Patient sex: M
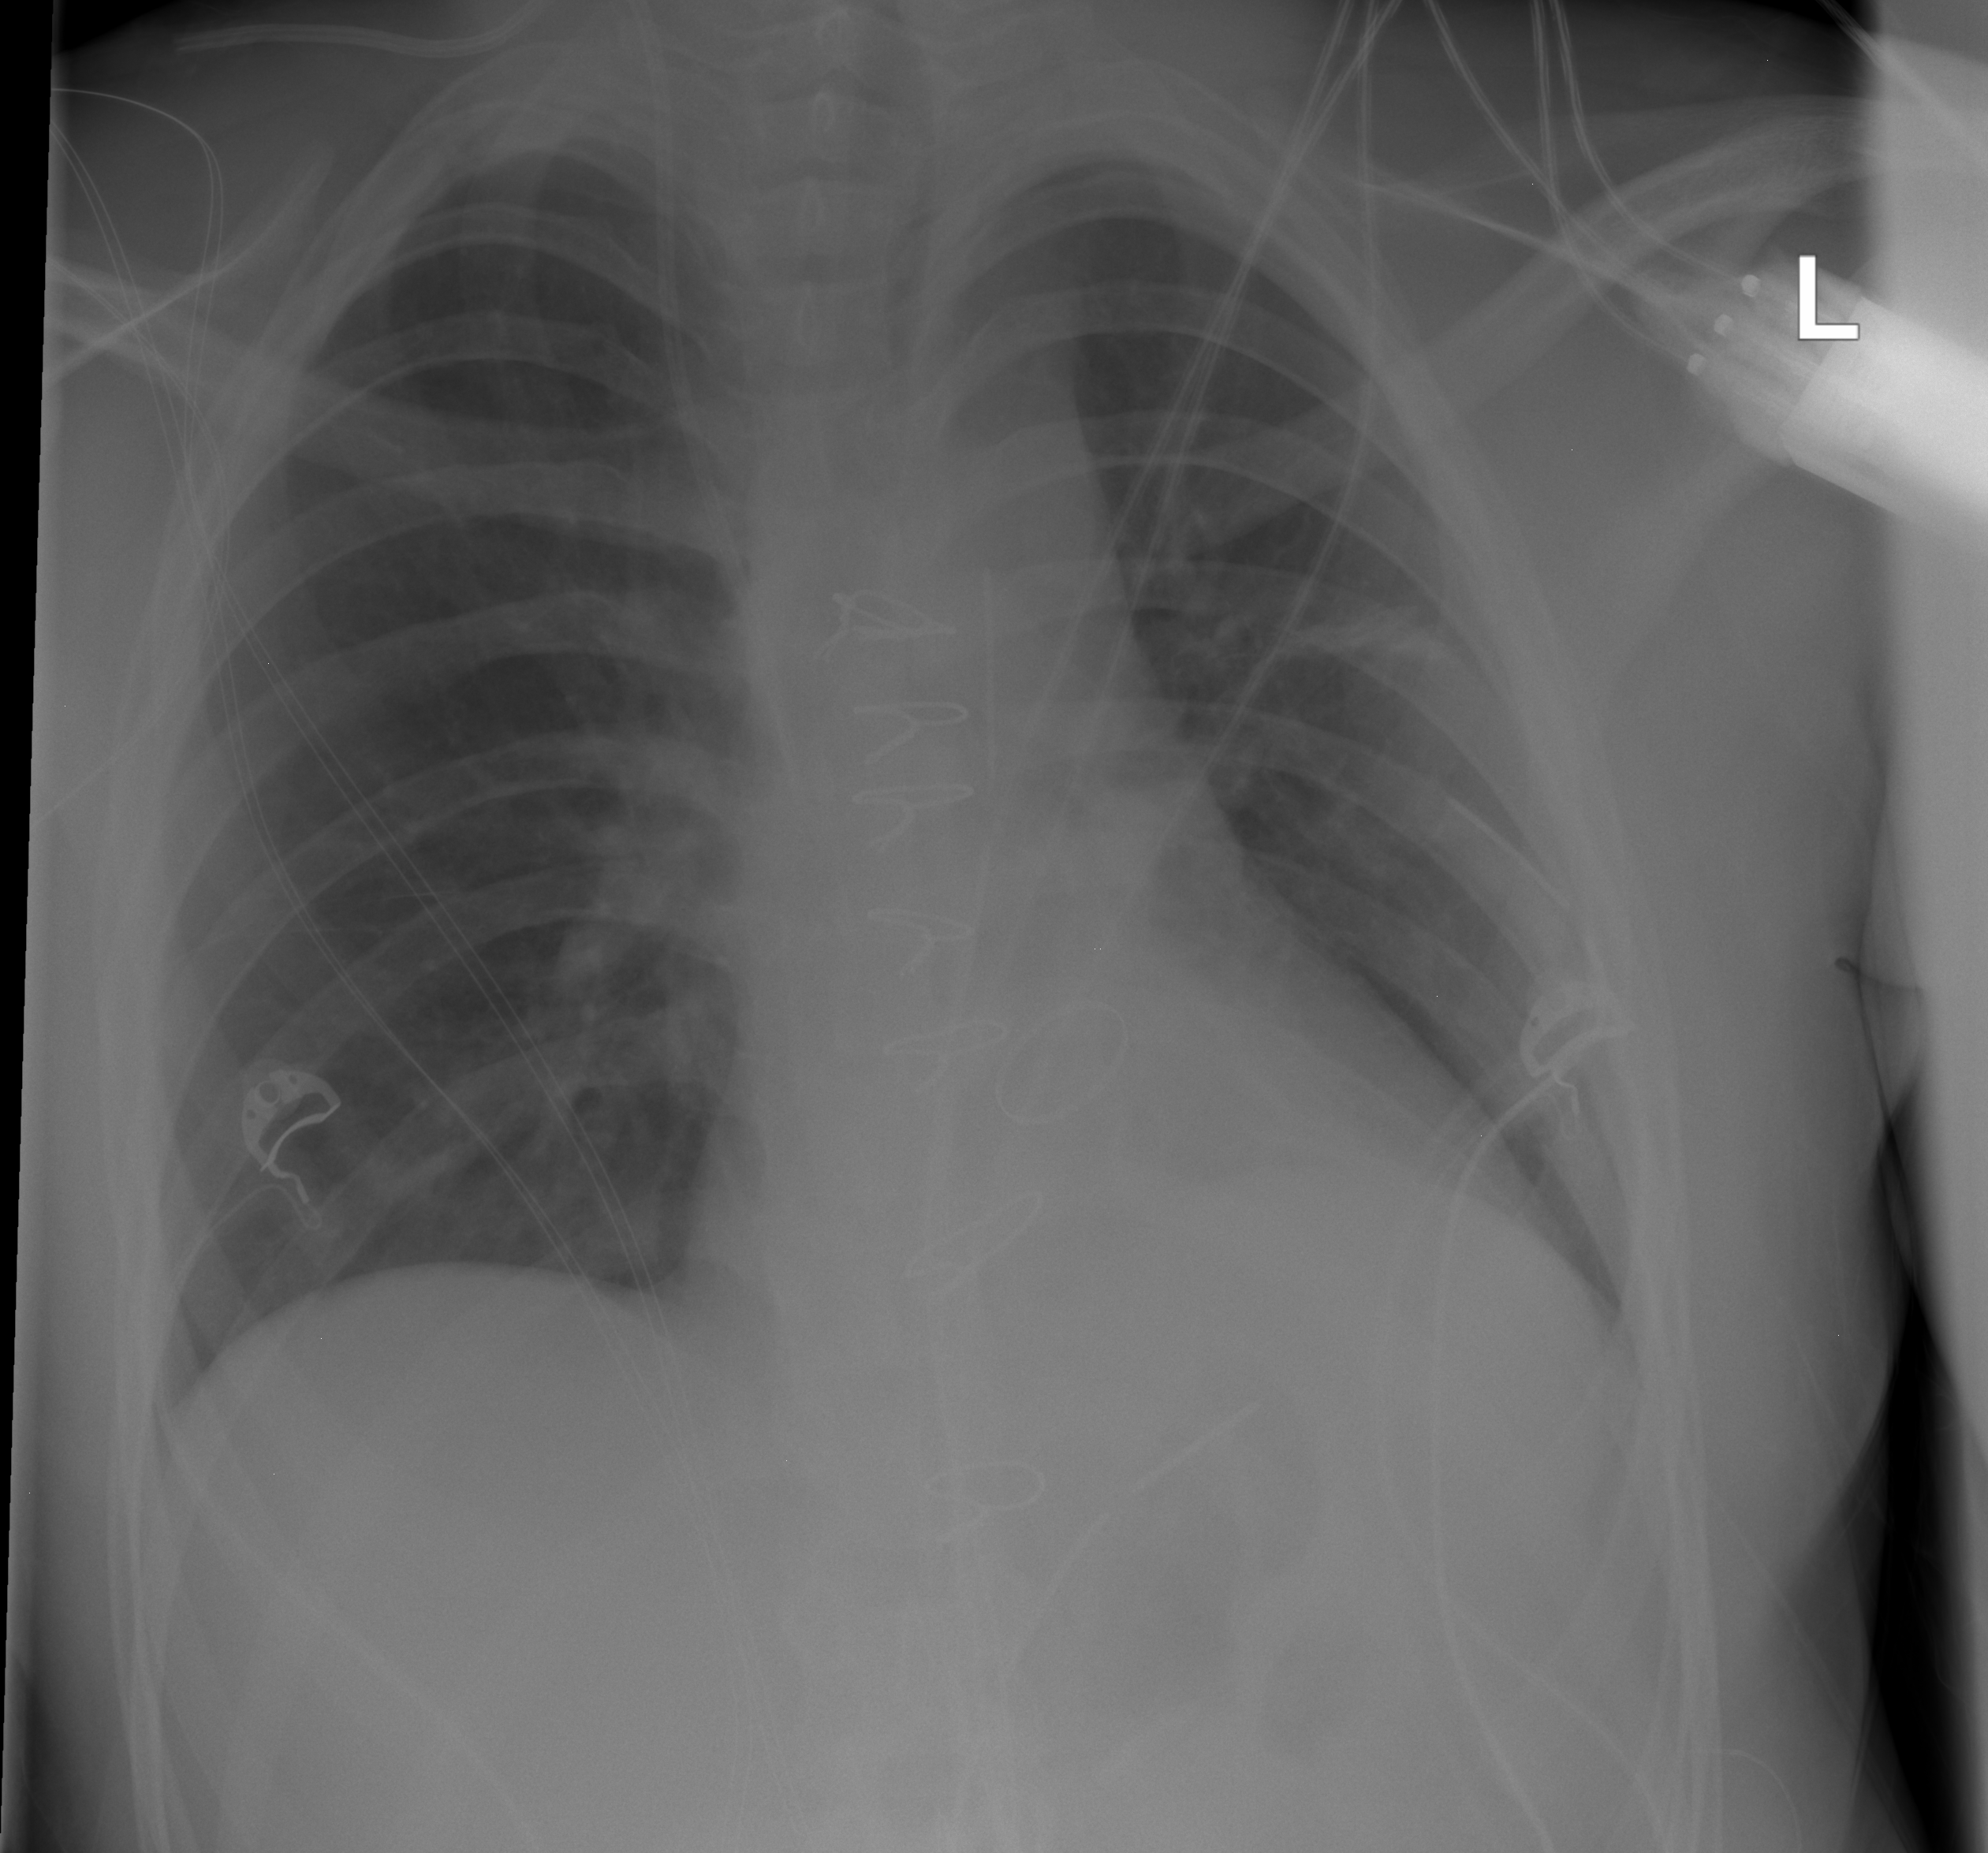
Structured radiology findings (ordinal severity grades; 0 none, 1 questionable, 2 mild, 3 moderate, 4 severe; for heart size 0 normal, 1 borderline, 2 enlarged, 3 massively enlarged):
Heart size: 0
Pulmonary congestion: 0
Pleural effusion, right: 0
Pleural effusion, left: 0
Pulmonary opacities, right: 0
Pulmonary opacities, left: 0
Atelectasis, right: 0
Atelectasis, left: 2